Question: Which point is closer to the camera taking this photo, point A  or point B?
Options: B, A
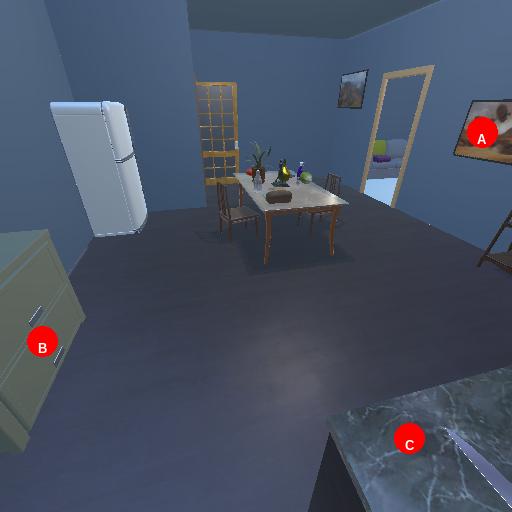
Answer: B